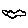
Label: cloud